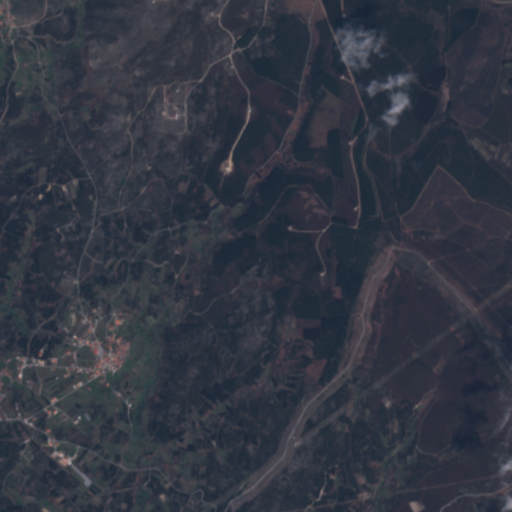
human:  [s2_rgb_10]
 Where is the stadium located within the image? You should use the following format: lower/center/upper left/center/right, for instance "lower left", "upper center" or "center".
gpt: The stadium is located in the center left of the image.
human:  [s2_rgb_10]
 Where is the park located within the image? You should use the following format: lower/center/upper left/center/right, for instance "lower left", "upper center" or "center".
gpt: There is no park in the image.